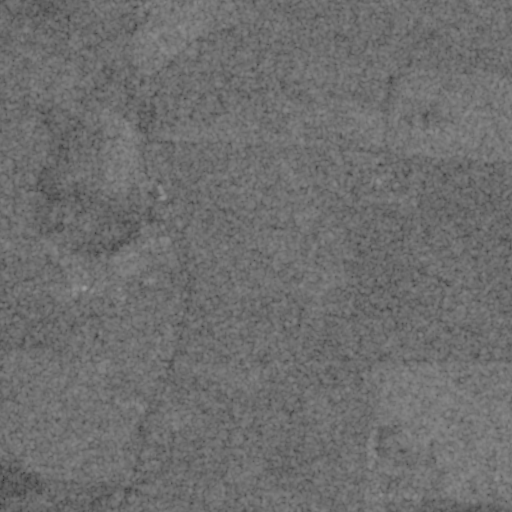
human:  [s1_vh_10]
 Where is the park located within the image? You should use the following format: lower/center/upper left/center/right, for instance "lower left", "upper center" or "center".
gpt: The park is located in the center left of the image.
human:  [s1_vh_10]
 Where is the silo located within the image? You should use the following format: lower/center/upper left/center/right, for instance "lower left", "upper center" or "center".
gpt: The silo is located in the center left of the image.
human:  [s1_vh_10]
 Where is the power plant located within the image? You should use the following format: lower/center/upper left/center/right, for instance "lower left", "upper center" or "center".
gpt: There is no power plant in the image.

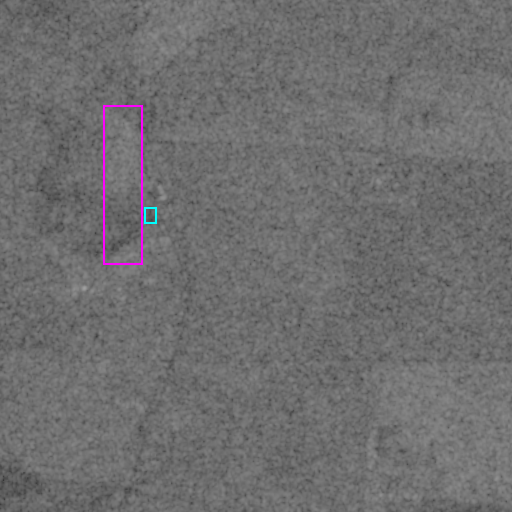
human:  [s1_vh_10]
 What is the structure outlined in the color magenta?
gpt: The structure outlined in magenta is a crop field.
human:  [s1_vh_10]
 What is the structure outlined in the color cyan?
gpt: The structure outlined in cyan is a park.
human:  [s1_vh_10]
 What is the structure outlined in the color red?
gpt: There is no red outline.